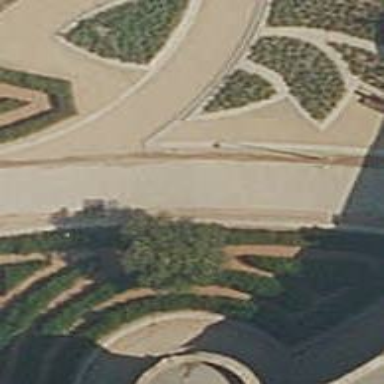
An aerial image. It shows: Hedge barrier.